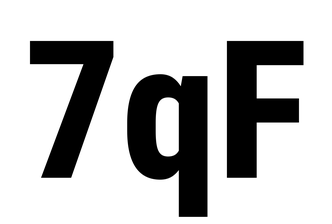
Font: Roboto_Condensed_ExtraBold